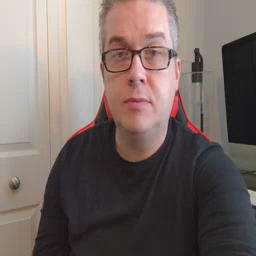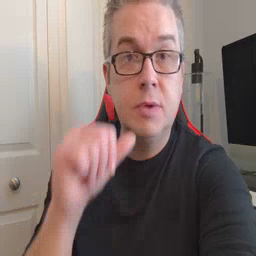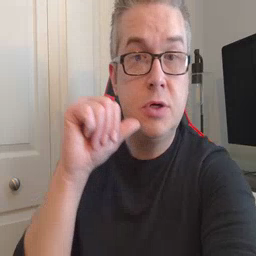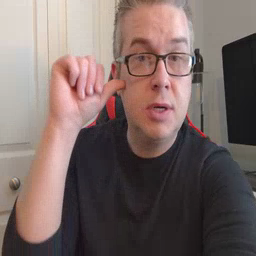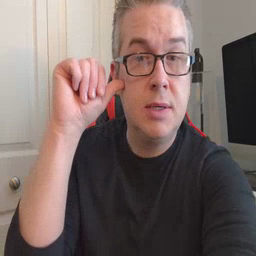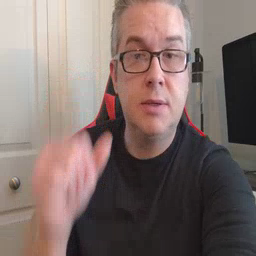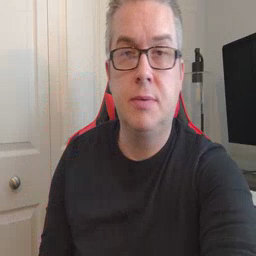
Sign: yesterday